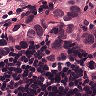
Metastatic tissue present: yes